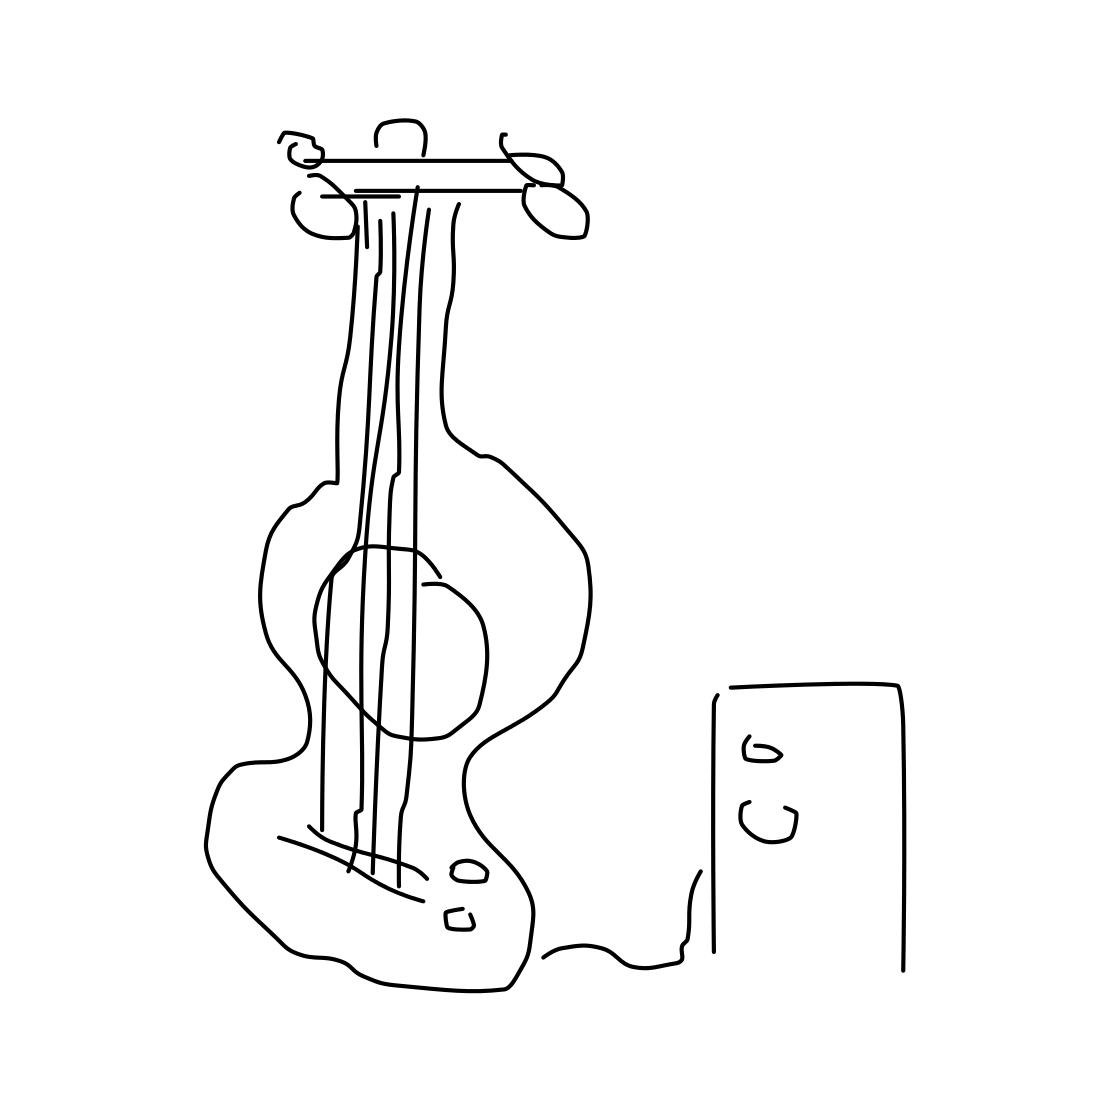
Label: guitar